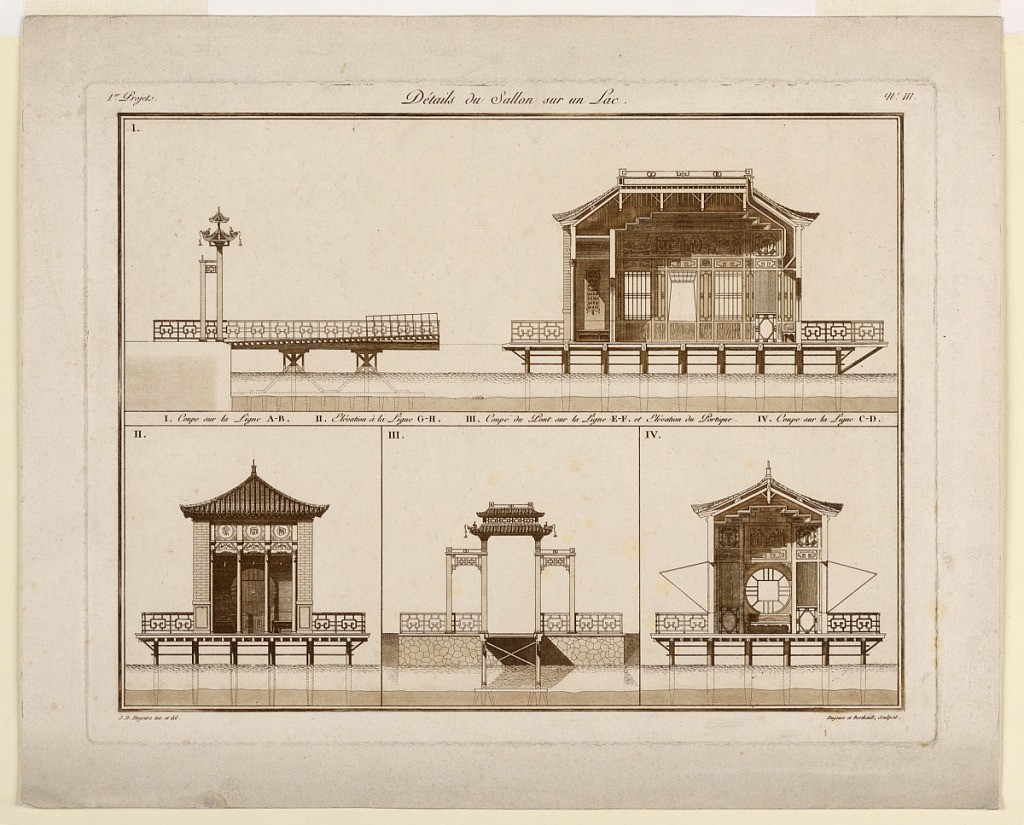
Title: Design for Chinese Pavilion in a Lake
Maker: Jean Démosthène Dugourc, French, 1749–1825
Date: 1785
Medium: Aquatint in brown ink on paper
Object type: Print
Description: Sections of the pavilion and of the bridge, elevation of the doorway of the bridge, numbered I to IV.